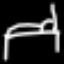
Label: bed